Question: I am trying to setup conection to my local db (mysql) via PyCharm. I am working on macbook pro.
I am using this <URL>.
But, when i trying to test connections, i am getting this error:
'''
Connection to Data Source failed
java.sql.SQLException: Access denied for user 'root'@'localhost' (using password: YES)
at com.mysql.jdbc.SQLError.createSQLException(SQLError.java:1078)
at com.mysql.jdbc.MysqlIO.checkErrorPacket(MysqlIO.java:4190)
at com.mysql.jdbc.MysqlIO.checkErrorPacket(MysqlIO.java:4122)
at com.mysql.jdbc.MysqlIO.checkErrorPacket(MysqlIO.java:927)
at com.mysql.jdbc.MysqlIO.proceedHandshakeWithPluggableAuthentication(MysqlIO.java:1709)
at com.mysql.jdbc.MysqlIO.doHandshake(MysqlIO.java:1252)
at com.mysql.jdbc.ConnectionImpl.coreConnect(ConnectionImpl.java:2486)
at com.mysql.jdbc.ConnectionImpl.connectOneTryOnly(ConnectionImpl.java:2519)
at com.mysql.jdbc.ConnectionImpl.createNewIO(ConnectionImpl.java:2304)
at com.mysql.jdbc.ConnectionImpl.<init>(ConnectionImpl.java:834)
at com.mysql.jdbc.JDBC4Connection.<init>(JDBC4Connection.java:47)
at sun.reflect.NativeConstructorAccessorImpl.newInstance0(Native Method)
at sun.reflect.NativeConstructorAccessorImpl.newInstance(NativeConstructorAccessorImpl.java:39)
at sun.reflect.DelegatingConstructorAccessorImpl.newInstance(DelegatingConstructorAccessorImpl.java:27)
at java.lang.reflect.Constructor.newInstance(Constructor.java:513)
at com.mysql.jdbc.Util.handleNewInstance(Util.java:411)
at com.mysql.jdbc.ConnectionImpl.getInstance(ConnectionImpl.java:416)
at com.mysql.jdbc.NonRegisteringDriver.connect(NonRegisteringDriver.java:346)
in RemoteDriverImpl.connect(RemoteDriverImpl.java:27)
at com.sun.proxy.$Proxy87.connect(Unknown Source)
in LocalDataSource.getConnection(LocalDataSource.java:158)
'''
But i have no problem connect to mysql via terminal
'''
mysql -u root --password=123
'''
'''
mysql -u root -p -h 127.0.0.1 -D lp
Access denied for user 'root'@'localhost' (using password: YES)
mysql -u root -p -h 127.0.0.1 lp
Access denied for user 'root'@'localhost' (using password: YES)
mysql -u root -p -h localhost lp
connected
'''
'''
mysql> select host, user, password != '' from mysql.user;
+-----------+------+----------------+
| host | user | password != '' |
+-----------+------+----------------+
| localhost | root | 1 |
| 127.0.0.1 | root | 1 |
| ::1 | root | 1 |
+-----------+------+----------------+
3 rows in set (0.00 sec)
mysql> select user(), current_user();
+----------------+----------------+
| user() | current_user() |
+----------------+----------------+
| root@localhost | root@localhost |
+----------------+----------------+
1 row in set (0.00 sec)
'''
Here is screenshot of my settings:

Any ideas?
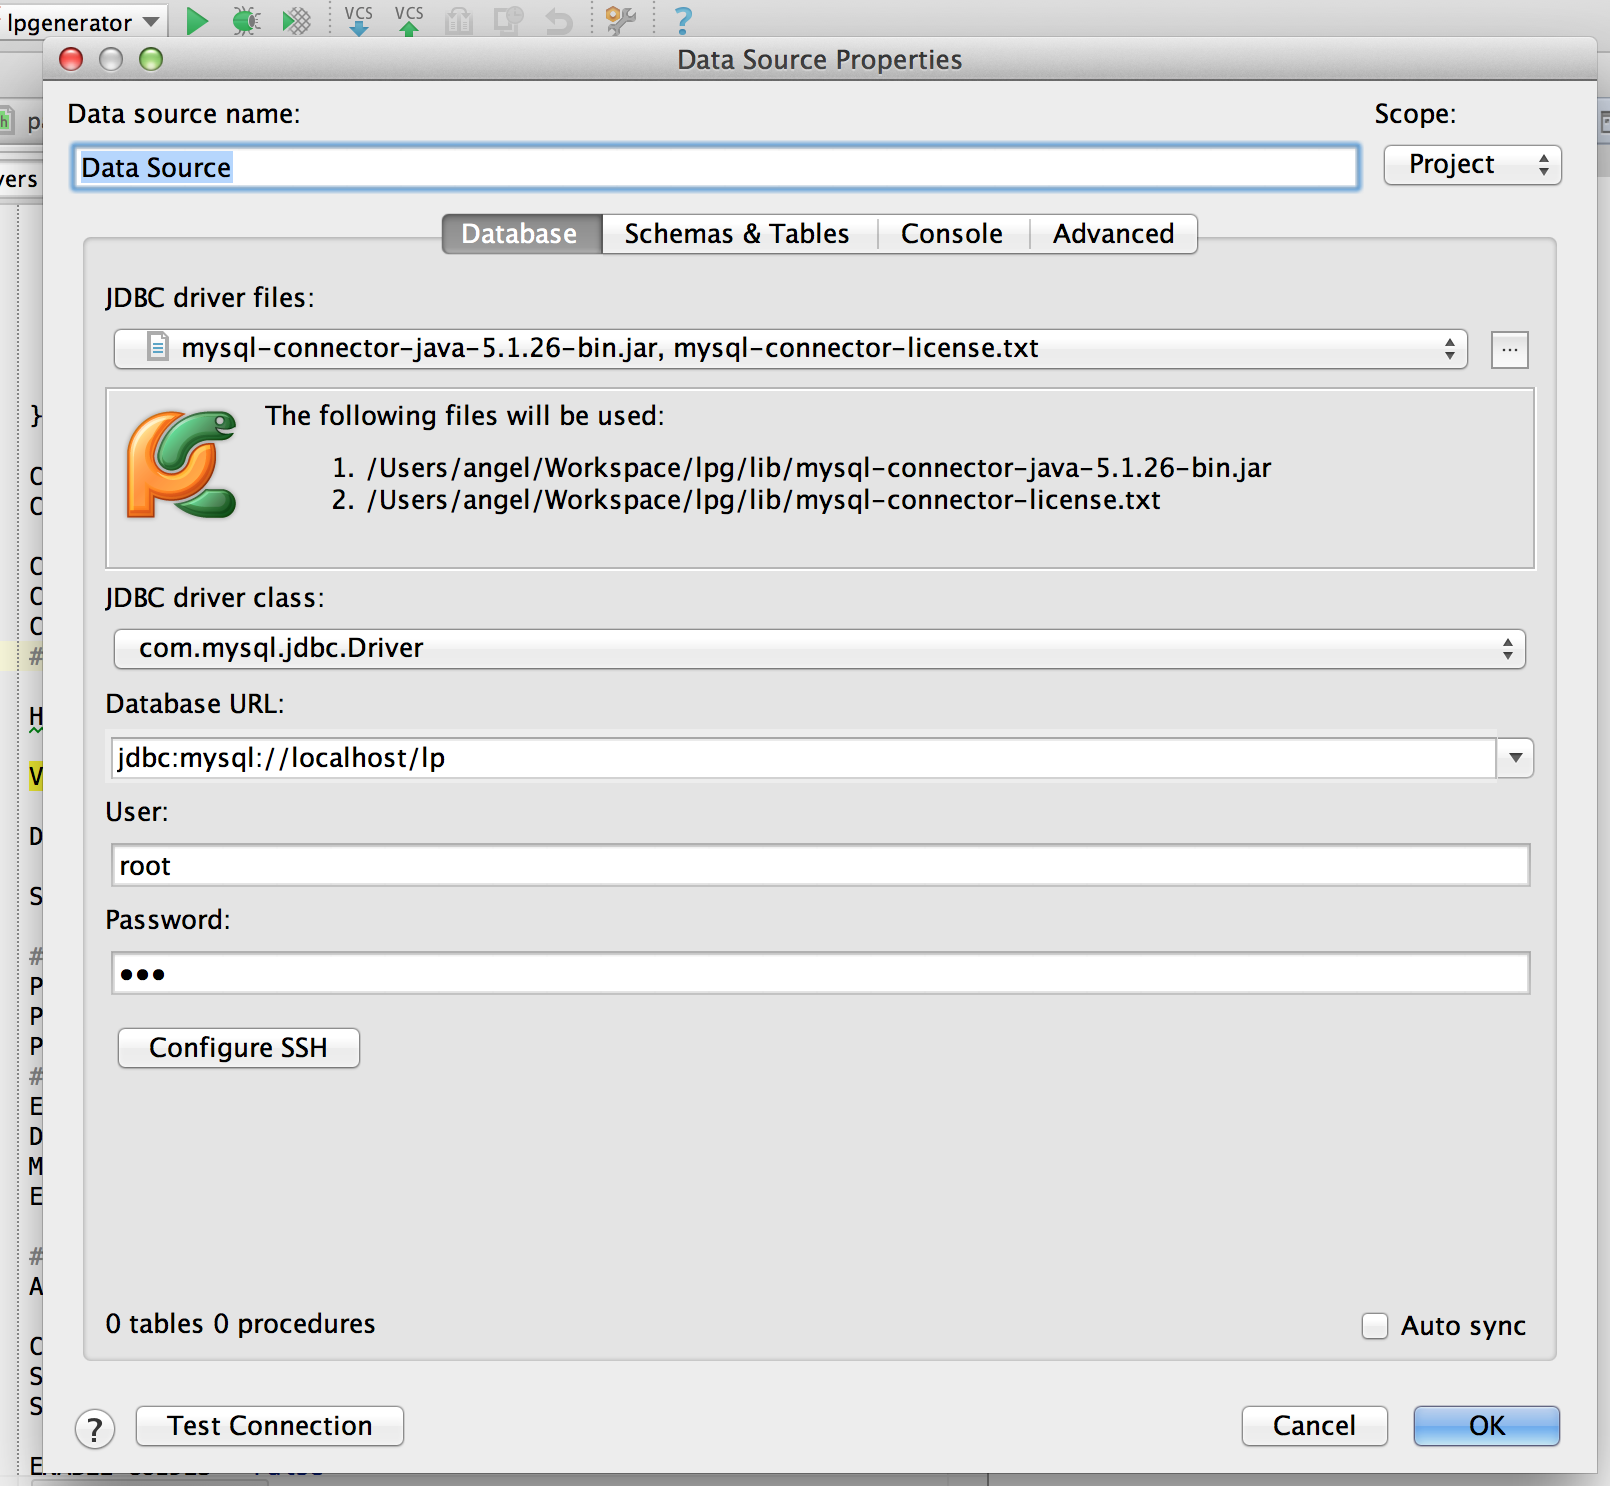
Answer: Some or both of these should fix your problem:
Check the results of 'select host, user, password, Select_priv from mysql.user;'.
If the 'password' field is not the same for all rows then do:
'''
SET PASSWORD FOR 'root'@'127.0.0.1' = PASSWORD('123');
SET PASSWORD FOR 'root'@'::1' = PASSWORD('123');
'''
If 'Select_priv' is not 'Y' for all rows then do:
'''
GRANT ALL ON *.* TO 'root'@'127.0.0.1' WITH GRANT OPTION;
GRANT ALL ON *.* TO 'root'@'::1' WITH GRANT OPTION;
'''
As neither of these was true, the only option left was that there was more than one instance of MySQL running on the machine, and one was receiving the connections made via socket and the other one was receiving the connections made via TCP.